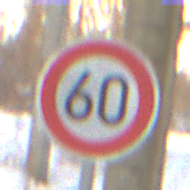
Verkehrszeichen: Geschwindigkeit60
Umgebung: Roofed, Suburban
Tageszeit: MorningAfternoon
Wetter: PartlyCloudy
Licht: Natural
Jahreszeit: Winter
Kontrast: LowContrast